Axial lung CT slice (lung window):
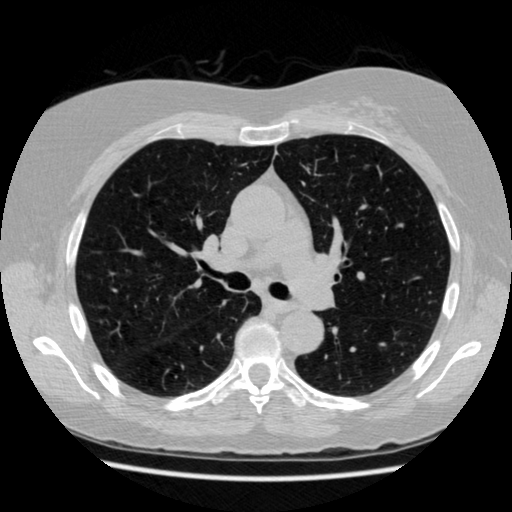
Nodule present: no